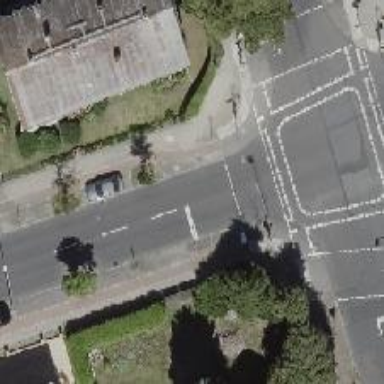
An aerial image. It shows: Road with traffic signals.